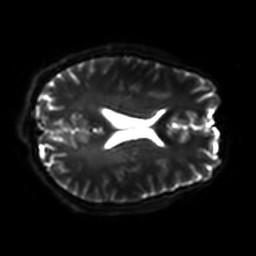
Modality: DWI
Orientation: axial
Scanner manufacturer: philips
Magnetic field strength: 7 T
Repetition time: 9.612 s
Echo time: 0.073 s